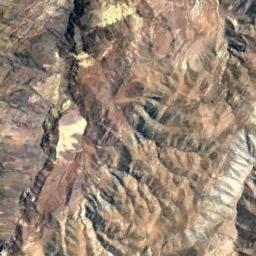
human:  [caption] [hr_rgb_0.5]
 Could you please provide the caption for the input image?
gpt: This mountain is completely covered by vegetation .

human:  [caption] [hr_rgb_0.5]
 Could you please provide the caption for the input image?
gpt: The folded mountain consists of a number of ridges and valleys and its rocks are brown .

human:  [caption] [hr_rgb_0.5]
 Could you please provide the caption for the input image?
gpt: The mountain is uneven and rough .

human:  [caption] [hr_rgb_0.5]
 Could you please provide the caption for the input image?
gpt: The mountain is consist of the bare land .

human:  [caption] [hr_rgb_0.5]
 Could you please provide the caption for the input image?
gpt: There are some cracks on the brown mountain .